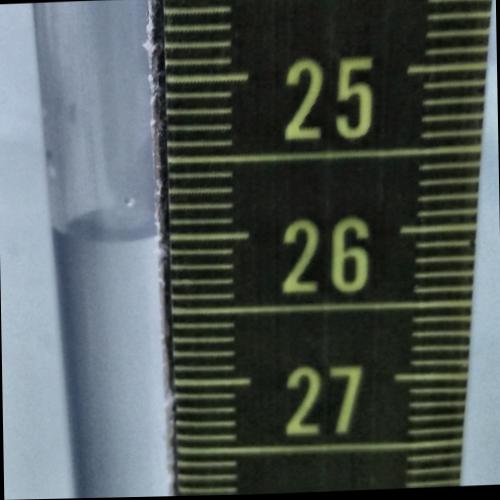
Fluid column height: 26.0 cm